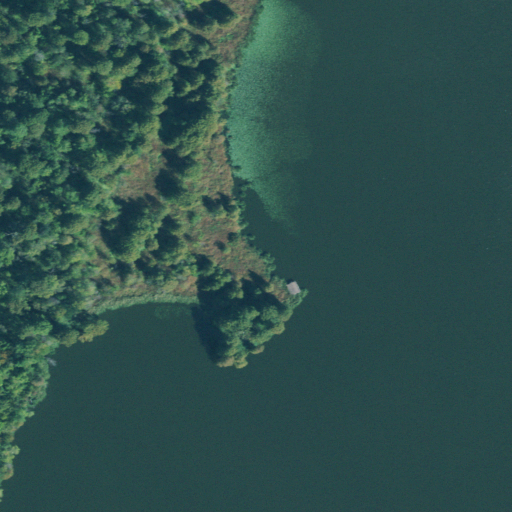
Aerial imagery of bar in Tennessee named Dellas Towhead containing open water, woody wetlands, and herbaceous wetlands